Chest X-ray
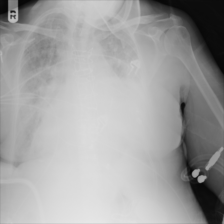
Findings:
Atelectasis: negative
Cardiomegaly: negative
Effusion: negative
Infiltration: positive
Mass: negative
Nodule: negative
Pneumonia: negative
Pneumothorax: negative
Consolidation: negative
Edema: negative
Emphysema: negative
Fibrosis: negative
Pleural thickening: negative
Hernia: negative